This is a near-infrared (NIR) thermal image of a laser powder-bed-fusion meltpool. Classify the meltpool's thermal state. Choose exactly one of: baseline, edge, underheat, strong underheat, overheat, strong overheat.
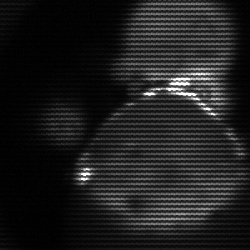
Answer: edge